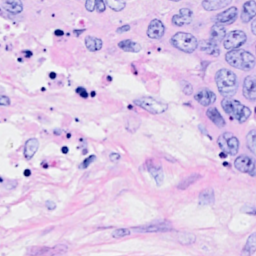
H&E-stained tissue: Breast